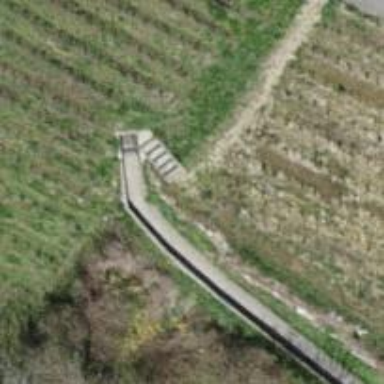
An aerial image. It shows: Set of steps on the road.